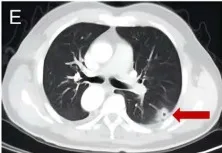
The chest high-resolution computed tomography and pathology of bronchoscopy biopsy. (D-F) The chest high-resolution computed tomography after 1-week antibiotic therapy indicated expanded lesions (Red arrows).
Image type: radiology (ct)